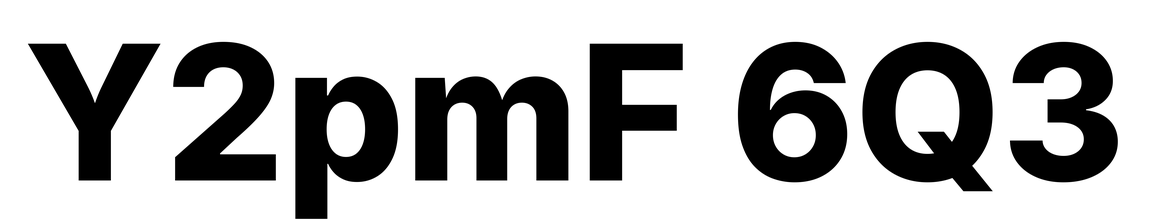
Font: Inter_ExtraBold